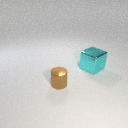
small brown metal cylinder in front of large cyan metal cube